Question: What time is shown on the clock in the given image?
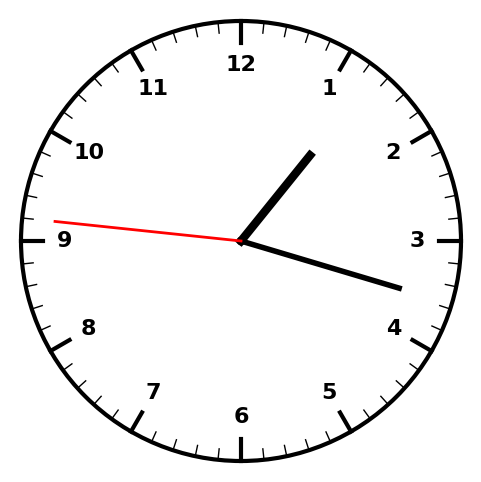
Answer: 01:17:46